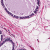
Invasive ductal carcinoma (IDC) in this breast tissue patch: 0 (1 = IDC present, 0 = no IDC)